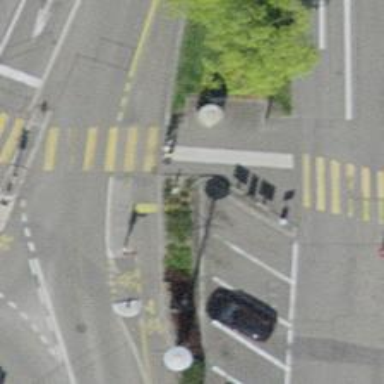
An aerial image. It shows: Kerb serving as barrier.